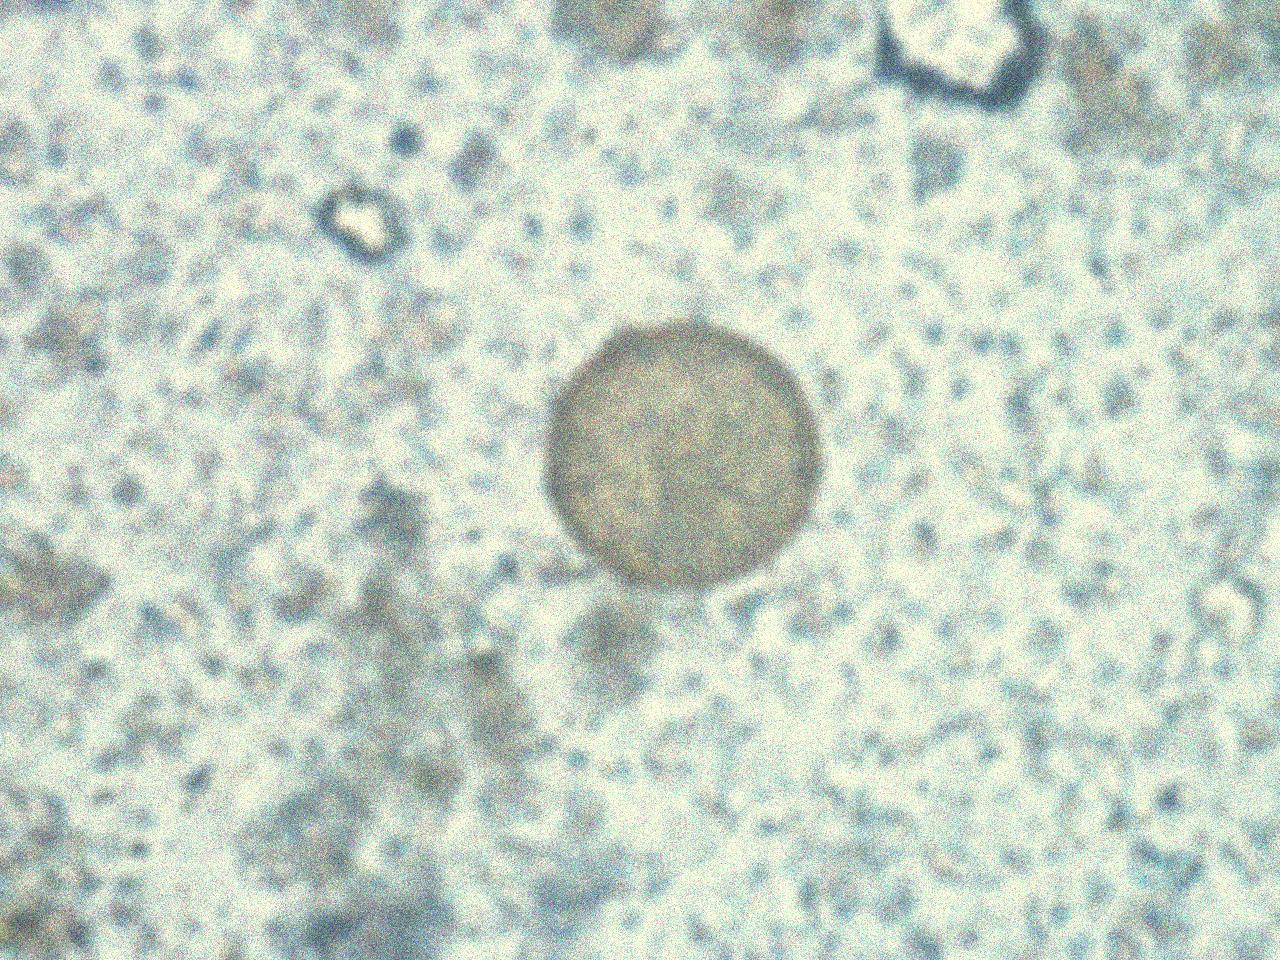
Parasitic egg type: Hymenolepis diminuta